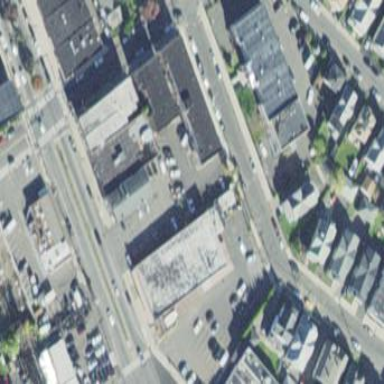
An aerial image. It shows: Grocery shop located inside building.